Here is the time-frequency representation (spectrogram) of a rolling-element bearing's vibration measurement. Classify the bearing condition as one of: normal, inner_race, outer_race, ball.
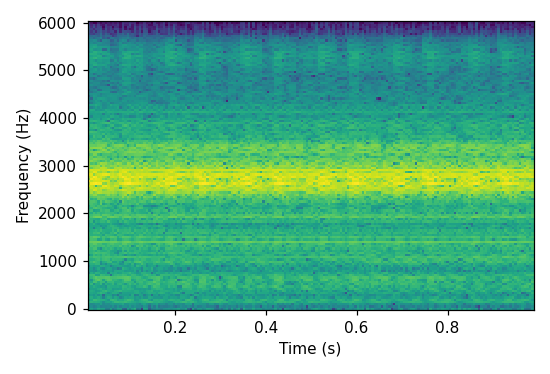
Answer: outer_race